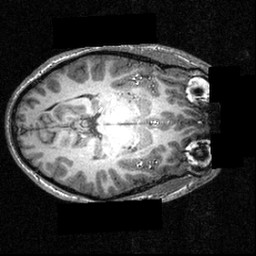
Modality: T1w
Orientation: axial
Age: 16
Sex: male
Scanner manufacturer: siemens
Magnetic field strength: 3.951 T
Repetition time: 1.5 s
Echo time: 0.00335 s